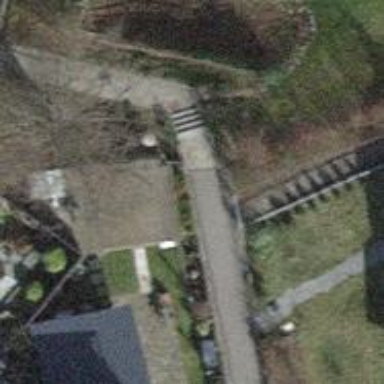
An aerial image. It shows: Gate.